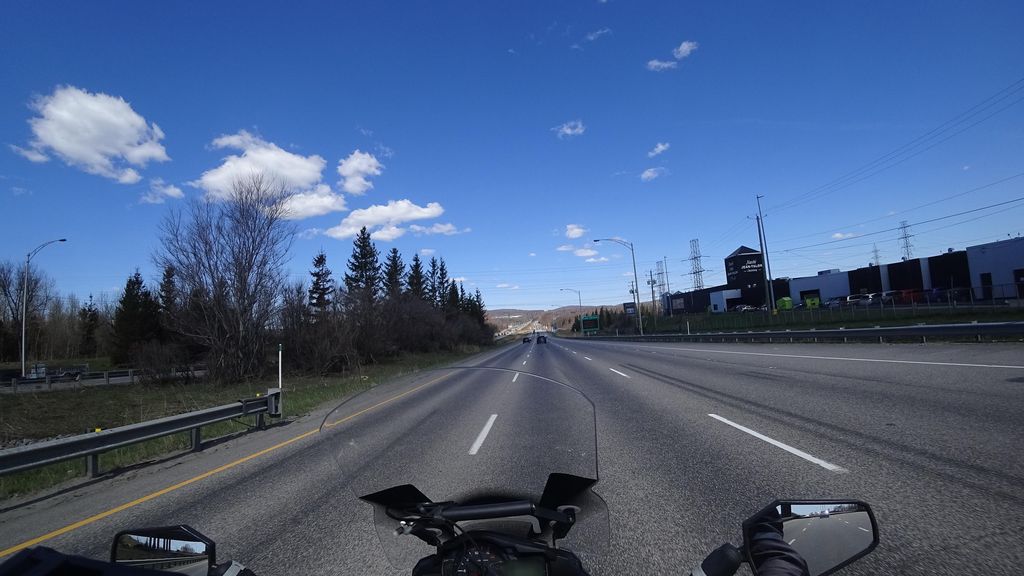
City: quebec_city